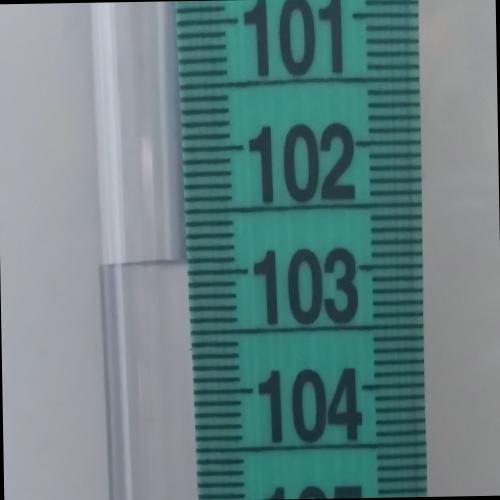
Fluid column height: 102.9 cm